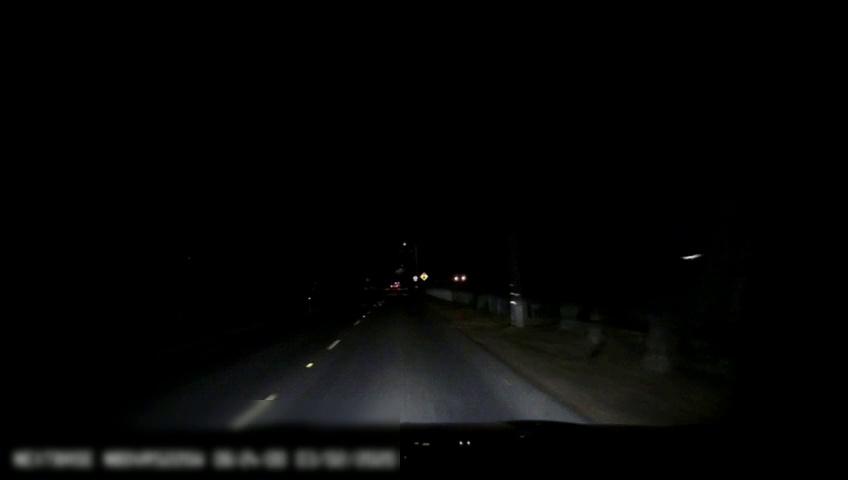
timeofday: Night
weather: Other
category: Drivable Space
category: Lanes | Alternate Lane
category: Traffic | Signs